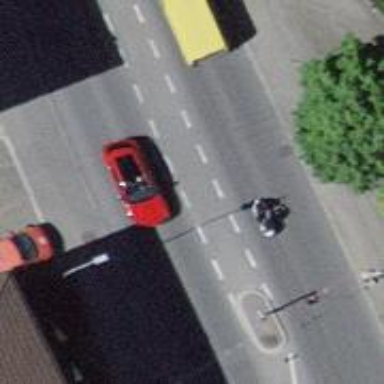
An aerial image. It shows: Road with traffic signals.